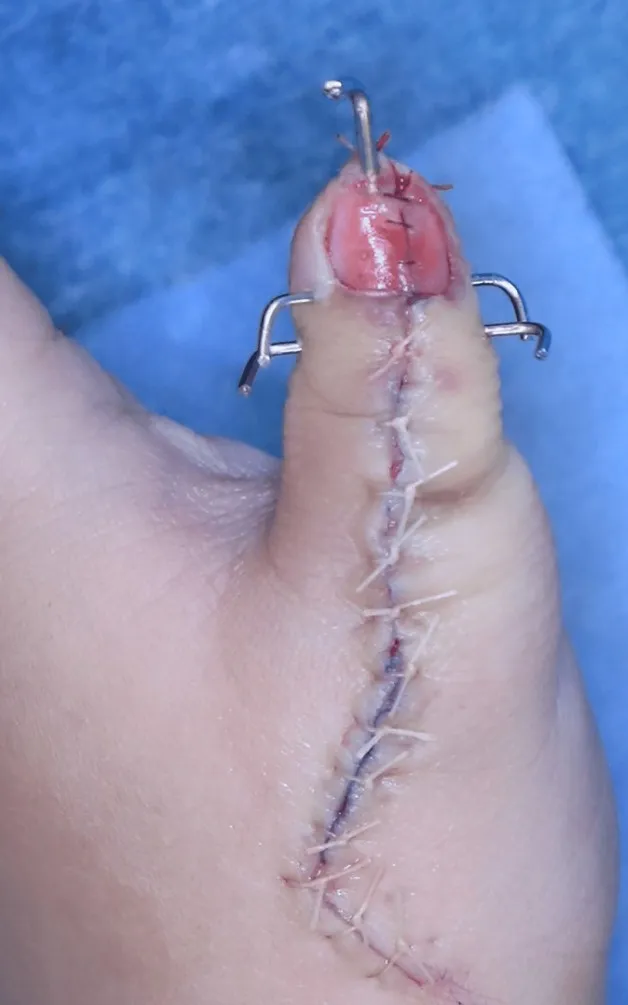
Final intraoperative appearance (Dorsal side).
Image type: medical_photograph (other_medical_photograph)